Question: I want to enable bottom menu button and Which theme will be use for this menu button.I try many theme but did not work for me by the any theme.How can I achieve this?. Thanks in Advance.
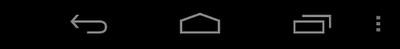
Answer:
set 'android:targetSdkVersion="8"' in manifest.xml ,
Image is taken from Samsung galaxy nexus
'''
<uses-sdk
android:minSdkVersion="8"
android:maxSdkVersion="17"
android:targetSdkVersion="8" />
'''